Question: I want to make a legend on my graph, which is generated by 'plot()' function. The original 'legend()' function will generate a list which has only 1 column. How can I make a legend which has 2 columns?

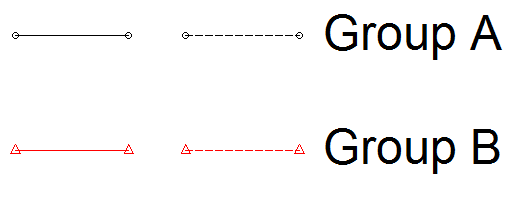
Answer: I could not find a way to do that within a single call to 'legend' for standard plots.
Here's an option, drawing two separate legends: one with lines and points, one with labels. 'x.intersp' can be used to tweak distance between labels and lines.
'''
plot(cumsum(runif(n = 100)))
# draw legend with lines and point but without labels and box. x.intersp controls horizontal distance between lines
L = legend(x = 'bottom', legend = rep(NA,4), col=1:2, lty=c(1,1,2,2), ncol=2, bty='n', x.intersp=0.5, pch=c(1,2,1,2), inset=0.02)
# use position data of previous legend to draw legend with invisble lines and points but with labels and box. x.intersp controls distance between lines and labels
legend(x = L$rect$left, y = L$rect$top, legend = c('Group A', 'Group B'), col=rep(NA,2), lty=c(1,1), ncol=1, x.intersp = 3, bg = NA)
'''